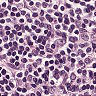
Metastatic tissue present: no